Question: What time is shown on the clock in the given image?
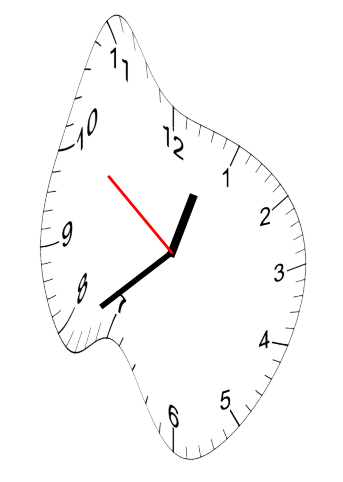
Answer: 12:38:51